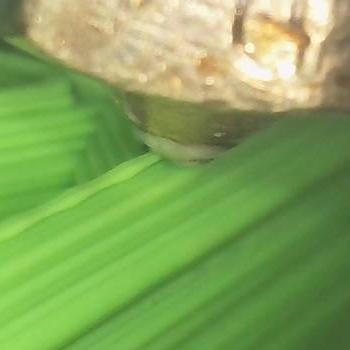
Flow rate: 39%